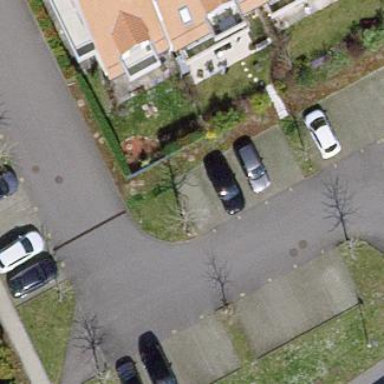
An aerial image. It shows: Street side parking area.